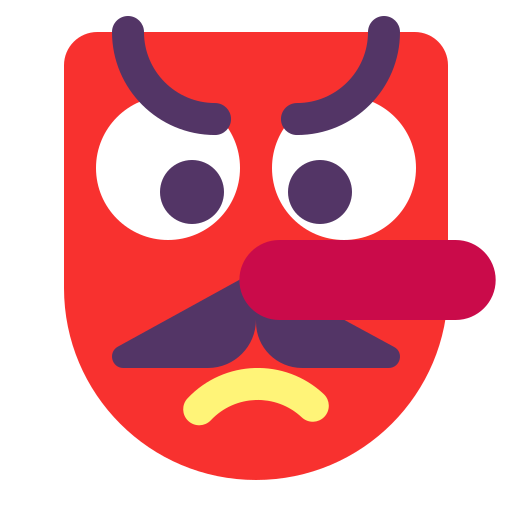
goblin flat